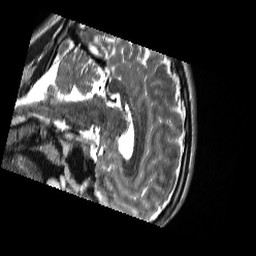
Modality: T2w
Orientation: sagittal
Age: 19
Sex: male
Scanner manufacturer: siemens
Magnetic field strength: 3 T
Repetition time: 13.52 s
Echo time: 0.088 s